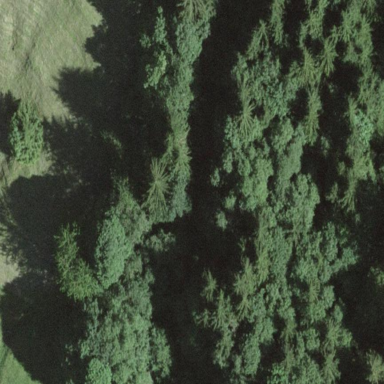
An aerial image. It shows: Forest area.